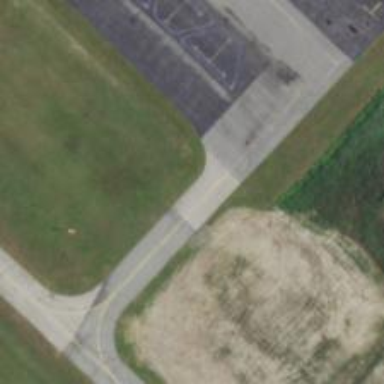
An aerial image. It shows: View of taxiway at the airport.